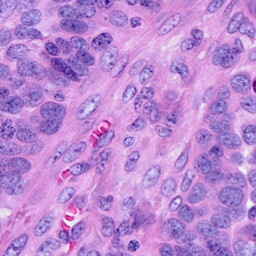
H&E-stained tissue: Ovarian